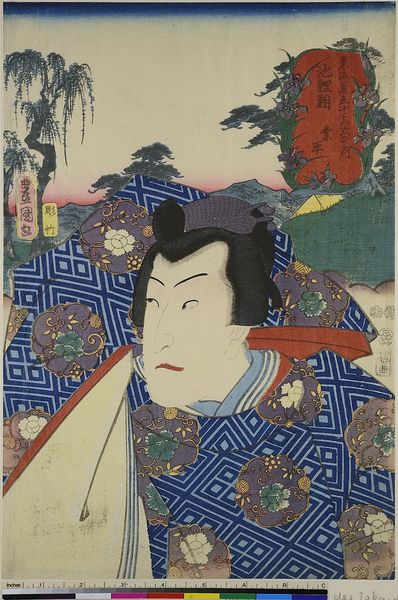
Titel: Chiryu: Der Schauspieler Bando Takesaburo I als Narihira, aus der Serie: Die 53 Stationen des Tokaido
Künstler: Utagawa Kunisada
Standort: Hamburg
Institution: Museum für Kunst und Gewerbe Hamburg
Schlagwörter: theater, holzschnitt, druckgraphik, druckgrafik, zeit, schauspieler, farbholzschnitt, schauspielerin, tourismus, reisen, kabuki, edo, reproduktionen, druckerzeugnisse, theateraufführung, ukiyo